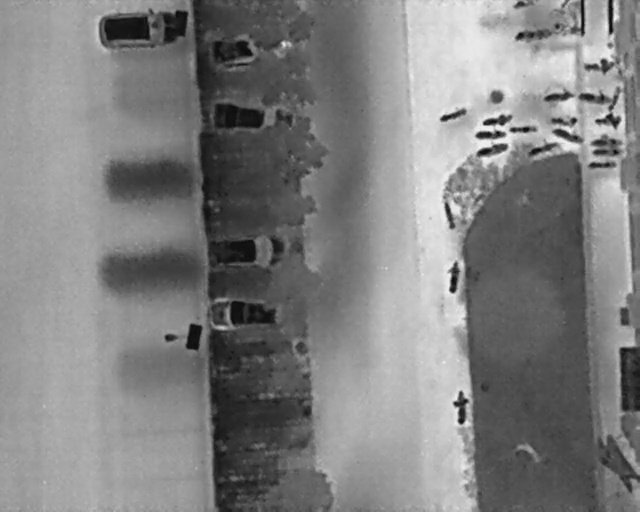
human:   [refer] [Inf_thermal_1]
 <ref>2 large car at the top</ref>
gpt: <box>[[36, 0, 43, 19, 178], [36, 13, 42, 32, 2]]</box>

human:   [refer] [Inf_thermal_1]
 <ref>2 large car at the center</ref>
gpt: <box>[[36, 39, 42, 58, 178], [36, 51, 42, 70, 2]]</box>

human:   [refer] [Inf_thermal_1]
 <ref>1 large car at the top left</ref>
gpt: <box>[[19, -3, 26, 14, 178]]</box>

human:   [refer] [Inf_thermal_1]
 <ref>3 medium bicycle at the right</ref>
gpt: <box>[[68, 52, 73, 55, 5], [67, 40, 72, 43, 165], [93, 28, 95, 34, 2]]</box>

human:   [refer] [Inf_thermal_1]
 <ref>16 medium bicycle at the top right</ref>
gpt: <box>[[81, 2, 84, 10, 173], [92, 9, 95, 15, 2], [91, 15, 94, 21, 7], [93, 18, 98, 20, 18], [93, 20, 96, 26, 2], [93, 24, 95, 30, 2], [93, 25, 96, 33, 2], [85, 15, 88, 21, 172], [86, 20, 89, 26, 8], [87, 22, 89, 29, 18], [83, 25, 85, 32, 161], [80, 21, 82, 28, 176], [76, 20, 78, 26, 172], [75, 23, 77, 29, 178], [75, 25, 77, 32, 164], [69, 19, 71, 25, 164]]</box>

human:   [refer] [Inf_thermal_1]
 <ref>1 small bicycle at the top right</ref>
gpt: <box>[[80, -1, 82, 3, 2]]</box>